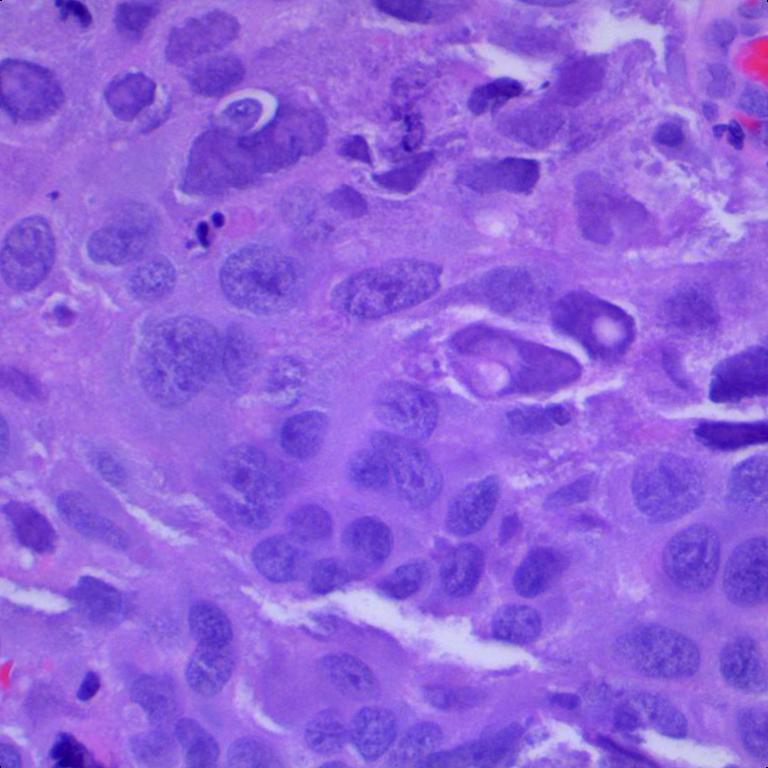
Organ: lung
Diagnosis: squamous carcinomas